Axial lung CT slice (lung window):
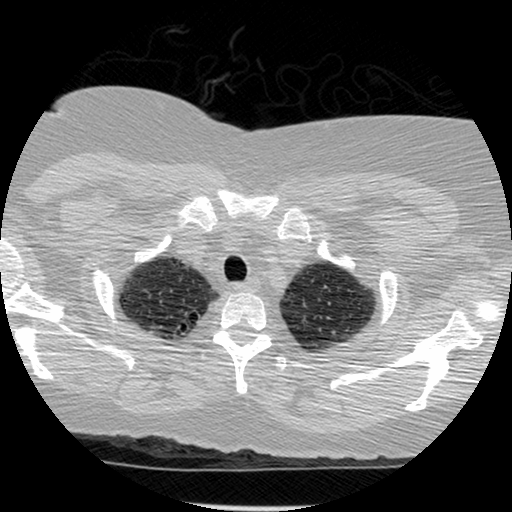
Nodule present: no